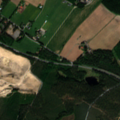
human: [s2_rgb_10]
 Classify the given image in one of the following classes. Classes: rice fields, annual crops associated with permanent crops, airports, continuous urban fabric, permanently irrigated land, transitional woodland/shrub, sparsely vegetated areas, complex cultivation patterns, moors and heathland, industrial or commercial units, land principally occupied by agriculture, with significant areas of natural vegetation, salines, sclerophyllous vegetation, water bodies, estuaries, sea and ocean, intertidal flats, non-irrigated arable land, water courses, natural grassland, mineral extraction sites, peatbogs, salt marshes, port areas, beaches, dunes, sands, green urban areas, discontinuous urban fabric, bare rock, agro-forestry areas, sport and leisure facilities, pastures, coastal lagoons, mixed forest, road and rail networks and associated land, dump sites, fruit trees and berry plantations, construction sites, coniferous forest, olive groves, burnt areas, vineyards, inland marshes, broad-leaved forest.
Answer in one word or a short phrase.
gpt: mineral extraction sites, non-irrigated arable land, land principally occupied by agriculture, with significant areas of natural vegetation, coniferous forest, mixed forest